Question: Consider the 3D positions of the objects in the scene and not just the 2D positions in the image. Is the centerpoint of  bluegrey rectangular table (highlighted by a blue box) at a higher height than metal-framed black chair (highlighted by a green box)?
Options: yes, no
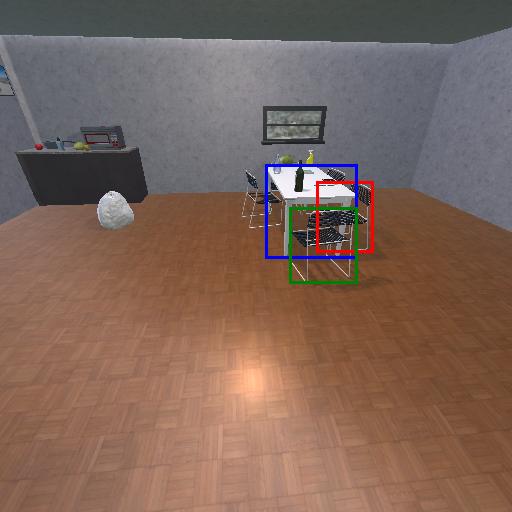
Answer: yes